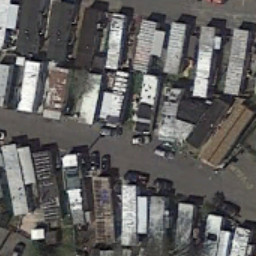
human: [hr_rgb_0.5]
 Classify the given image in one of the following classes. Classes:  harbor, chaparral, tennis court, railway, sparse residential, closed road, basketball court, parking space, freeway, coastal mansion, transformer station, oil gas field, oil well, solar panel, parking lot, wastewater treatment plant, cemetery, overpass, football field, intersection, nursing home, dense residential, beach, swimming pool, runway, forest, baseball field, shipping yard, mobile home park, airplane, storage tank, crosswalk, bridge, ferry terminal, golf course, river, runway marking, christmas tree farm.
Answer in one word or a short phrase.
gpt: mobile home park